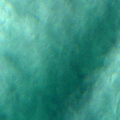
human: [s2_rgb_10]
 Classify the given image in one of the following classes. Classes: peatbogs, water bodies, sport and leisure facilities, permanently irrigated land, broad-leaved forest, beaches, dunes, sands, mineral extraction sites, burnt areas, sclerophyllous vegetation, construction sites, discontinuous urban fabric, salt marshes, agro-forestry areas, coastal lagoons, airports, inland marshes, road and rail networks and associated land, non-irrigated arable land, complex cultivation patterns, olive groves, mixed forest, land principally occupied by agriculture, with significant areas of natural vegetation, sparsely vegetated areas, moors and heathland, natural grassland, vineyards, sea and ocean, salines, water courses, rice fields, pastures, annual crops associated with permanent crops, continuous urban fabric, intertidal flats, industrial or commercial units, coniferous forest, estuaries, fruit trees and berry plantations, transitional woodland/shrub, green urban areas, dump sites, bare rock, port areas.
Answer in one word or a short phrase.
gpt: sea and ocean